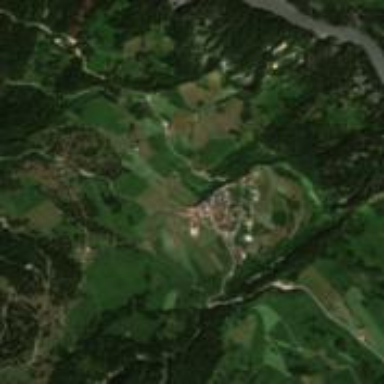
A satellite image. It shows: Village area.